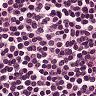
Metastatic tissue present: no